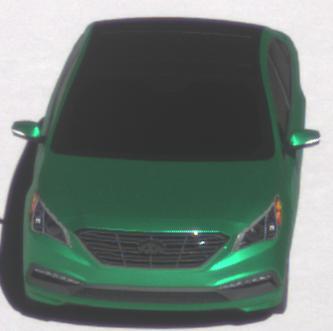
Make: Hyundai
Model: Sonata
Detailed model: Gen. 7
Model produced from: 2015
Model produced until: 2017
Doors: 4
Color: green
Road condition: dry road
Daytime: morning or afternoon
Contrast: high contrast